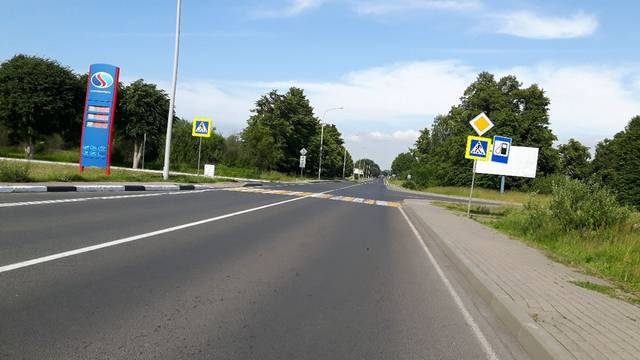
Region: Russia
Coordinates: 54.465, 19.957